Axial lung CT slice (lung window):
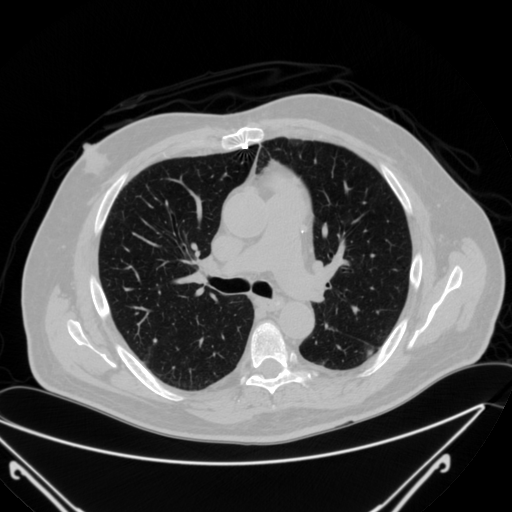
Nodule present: yes
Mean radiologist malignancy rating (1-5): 1